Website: home-depot
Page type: orders-overview
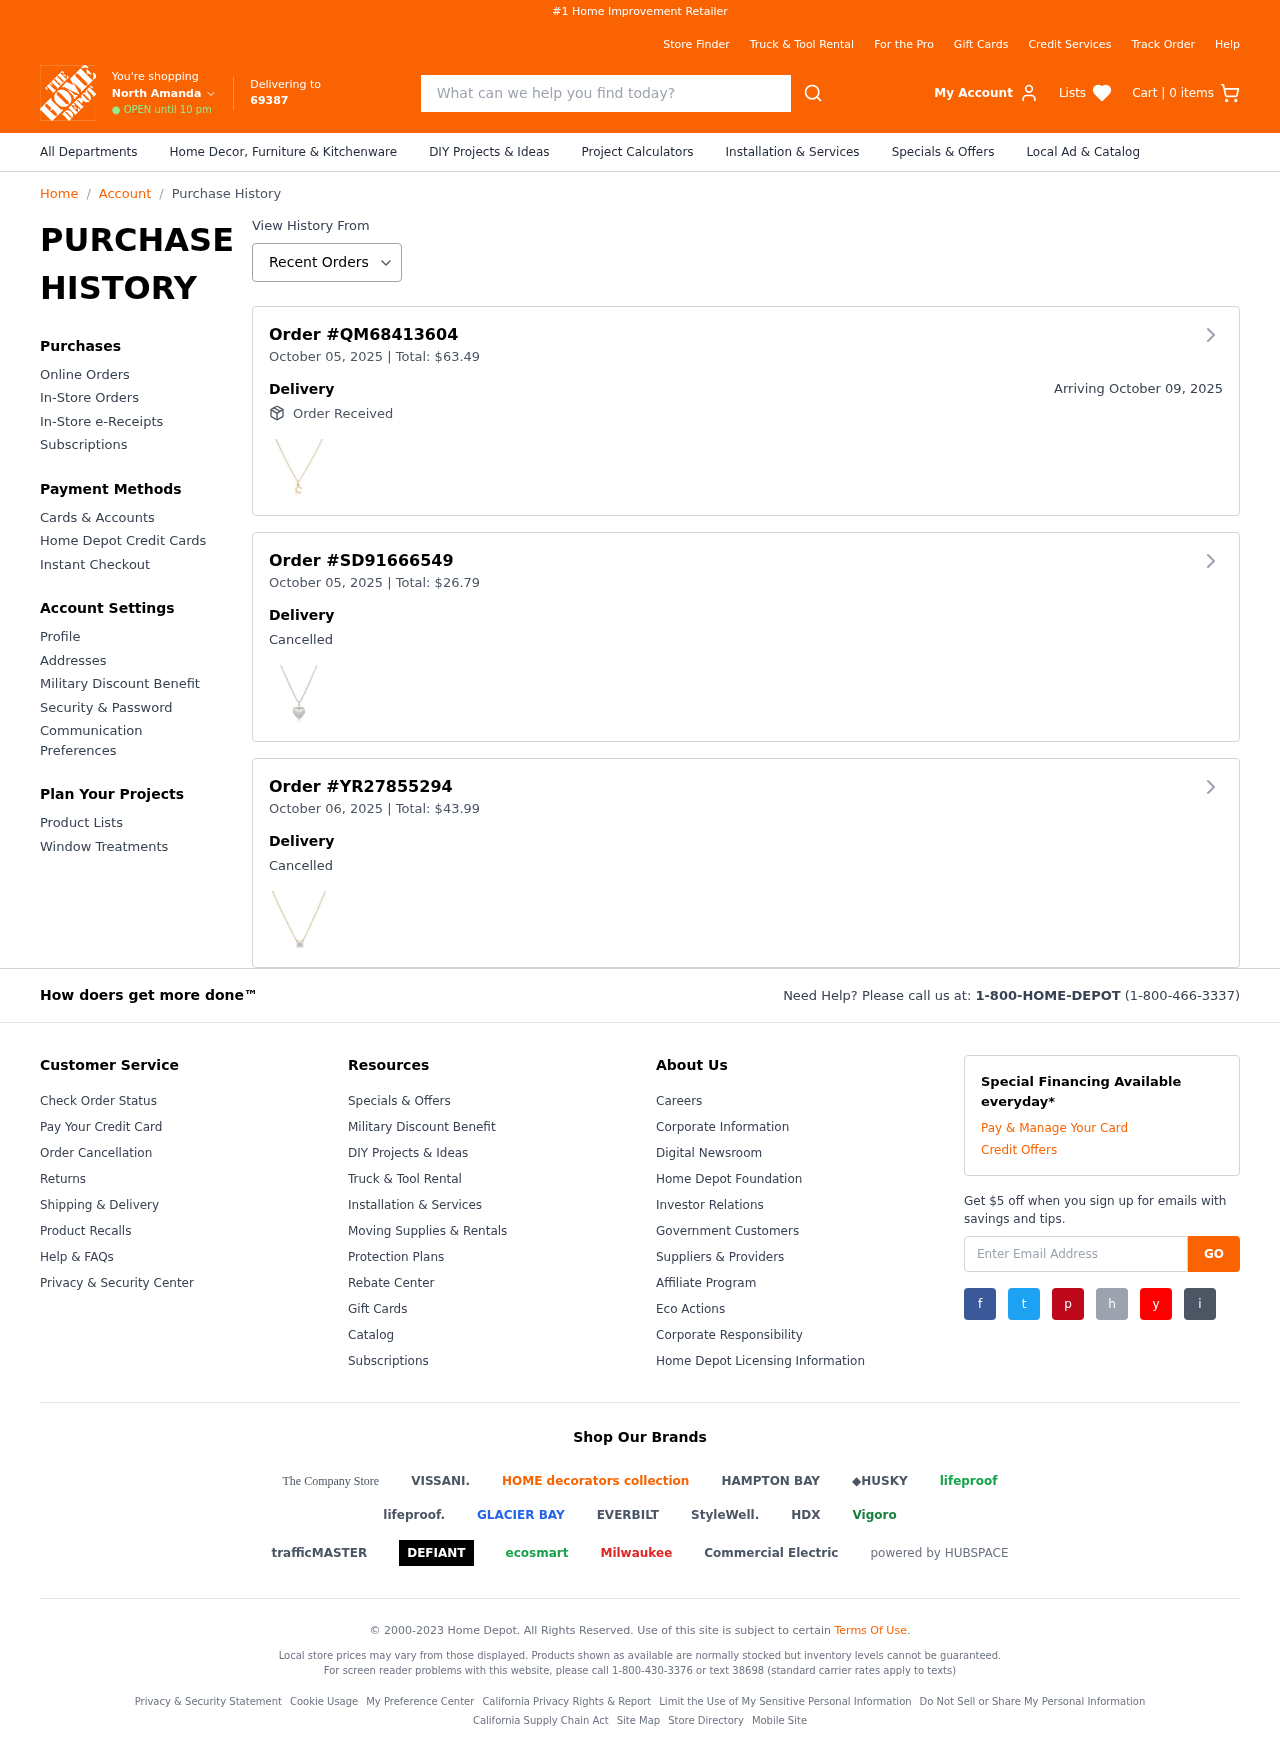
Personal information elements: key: PII_CITY
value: North Amanda
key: PII_POSTCODE
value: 69387
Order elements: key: ORDER_NUM_ITEMS
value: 0
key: ORDER_ID
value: QM68413604
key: ORDER_DATE
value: October 05, 2025
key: ORDER1_TOTAL
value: $63.49
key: ORDER_DELIVERY_DATE
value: October 09, 2025
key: ORDER2_ID
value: SD91666549
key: ORDER2_DATE
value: October 05, 2025
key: ORDER2_TOTAL
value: $26.79
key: ORDER3_ID
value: YR27855294
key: ORDER3_DATE
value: October 06, 2025
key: ORDER3_TOTAL
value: $43.99
Search elements: key: HEADER_SEARCH
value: What can we help you find today?